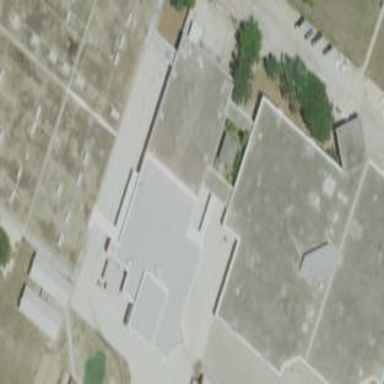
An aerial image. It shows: Part of building.